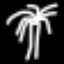
Label: palm tree